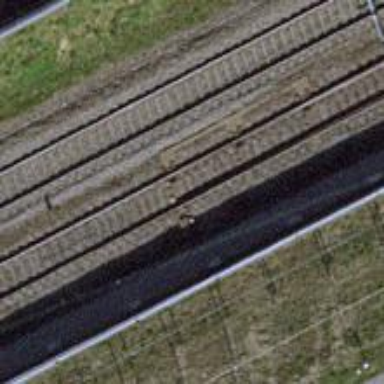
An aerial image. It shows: Railway switch.